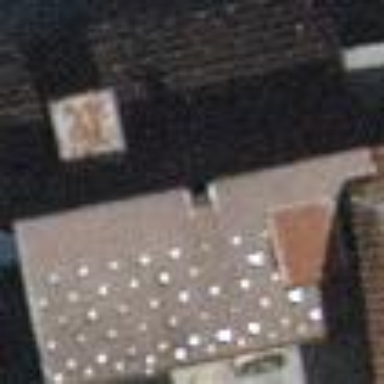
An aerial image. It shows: Terrace building.